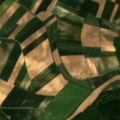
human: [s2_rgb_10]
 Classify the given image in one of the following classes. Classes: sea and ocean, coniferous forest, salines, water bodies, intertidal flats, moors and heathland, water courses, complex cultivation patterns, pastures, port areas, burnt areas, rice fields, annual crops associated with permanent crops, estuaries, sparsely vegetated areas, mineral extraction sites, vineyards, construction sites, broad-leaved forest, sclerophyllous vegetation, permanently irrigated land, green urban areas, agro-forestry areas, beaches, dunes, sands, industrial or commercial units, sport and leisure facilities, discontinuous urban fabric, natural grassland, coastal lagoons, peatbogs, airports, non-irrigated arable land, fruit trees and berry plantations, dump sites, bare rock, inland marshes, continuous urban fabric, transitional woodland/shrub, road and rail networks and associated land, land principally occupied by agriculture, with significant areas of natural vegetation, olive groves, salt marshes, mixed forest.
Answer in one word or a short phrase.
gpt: non-irrigated arable land, broad-leaved forest